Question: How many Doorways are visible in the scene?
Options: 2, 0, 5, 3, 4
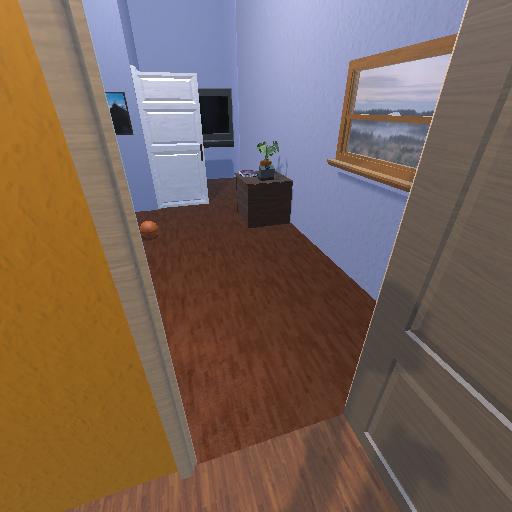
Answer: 2